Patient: sex M, age 57
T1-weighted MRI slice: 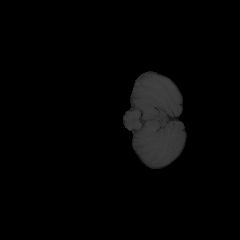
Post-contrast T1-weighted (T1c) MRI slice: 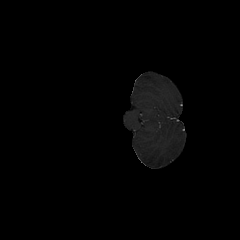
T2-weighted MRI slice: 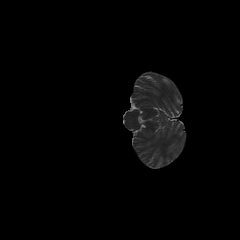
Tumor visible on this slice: no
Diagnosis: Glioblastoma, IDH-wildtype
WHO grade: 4